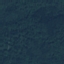
Land use / land cover: Forest